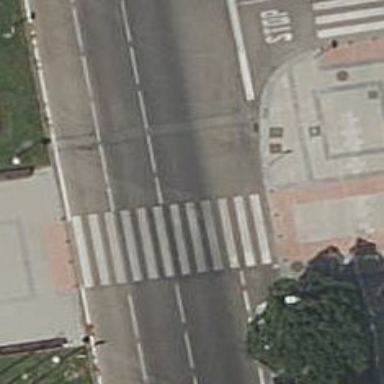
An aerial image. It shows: Uncontrolled zebra crossing on footway.